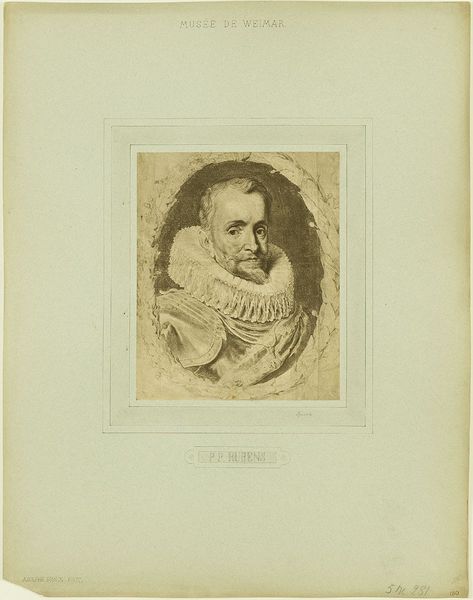
Titel: Musée de Weimar - P P. Rubens
Künstler: Adolphe Braun
Standort: Hamburg
Institution: Museum für Kunst und Gewerbe Hamburg
Schlagwörter: bildnis, portrait, foto, fotografie, photographie, photo, karton, general, feldherr, kreidezeichnung, lichtbild, marschall, konterfei, zeichenkunst, bildwerke, oberbefehlshaber, angewandte und bildende kunst, hessische systematik, porträt, pigmentdruck, reproduktionsfotografie, kunstreproduktion, reproduktionsphotographie, kohledruck, fürst